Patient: sex M, age 47
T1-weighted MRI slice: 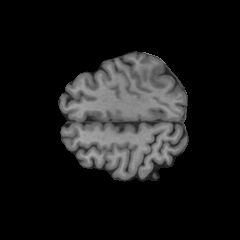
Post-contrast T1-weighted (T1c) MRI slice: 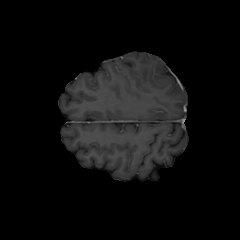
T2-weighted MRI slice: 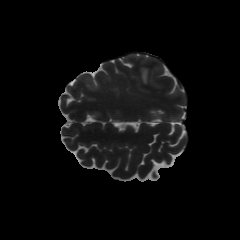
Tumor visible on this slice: yes
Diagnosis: Glioblastoma, IDH-wildtype
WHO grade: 4